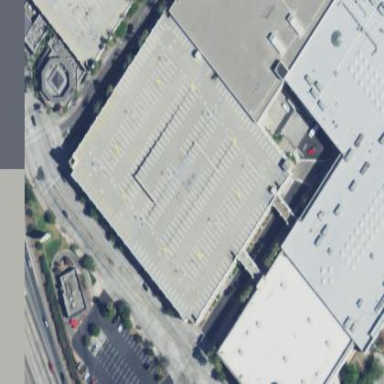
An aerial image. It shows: Multi-storey parking building with asphalt surface.